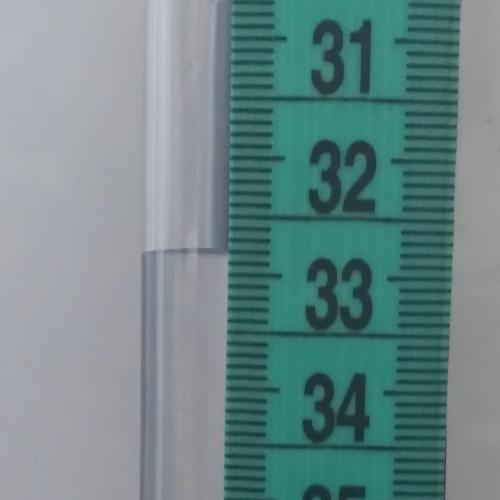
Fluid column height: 32.8 cm